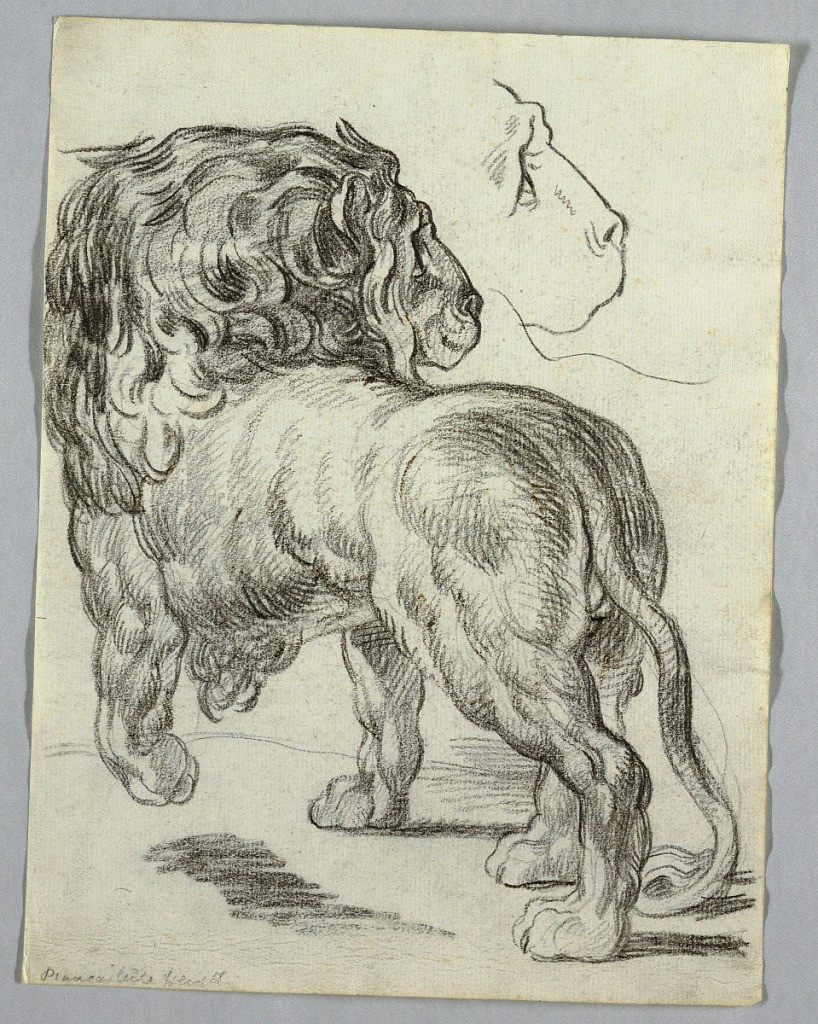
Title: Study of a Lion
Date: ca. 1815
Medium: Charcoal on paper
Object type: Drawing
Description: Walking lion, viewed from behind. Contour study of face at right.